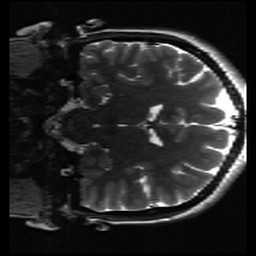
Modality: inplaneT2
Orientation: coronal